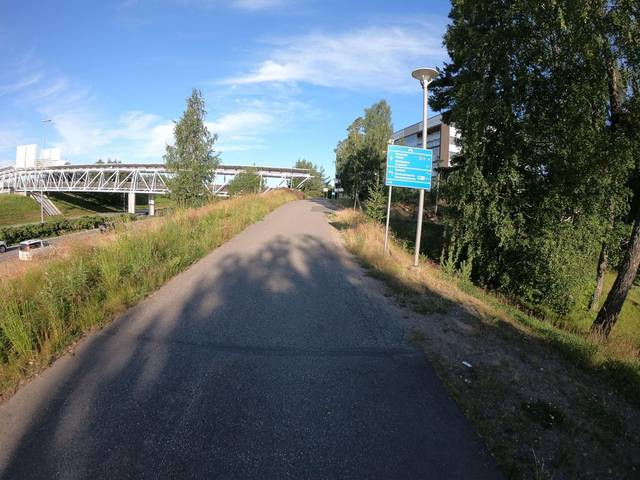
Region: Finland
Coordinates: 60.17, 24.806